Question: I have string in Python from which I want to extract some information. It almost has the format of a list as you can see.
Is there an easy way to convert this into a list? As you can tell I am new to Python and regular expressions
I am after the data in "values" (3 arrays)
and the corresponding labels

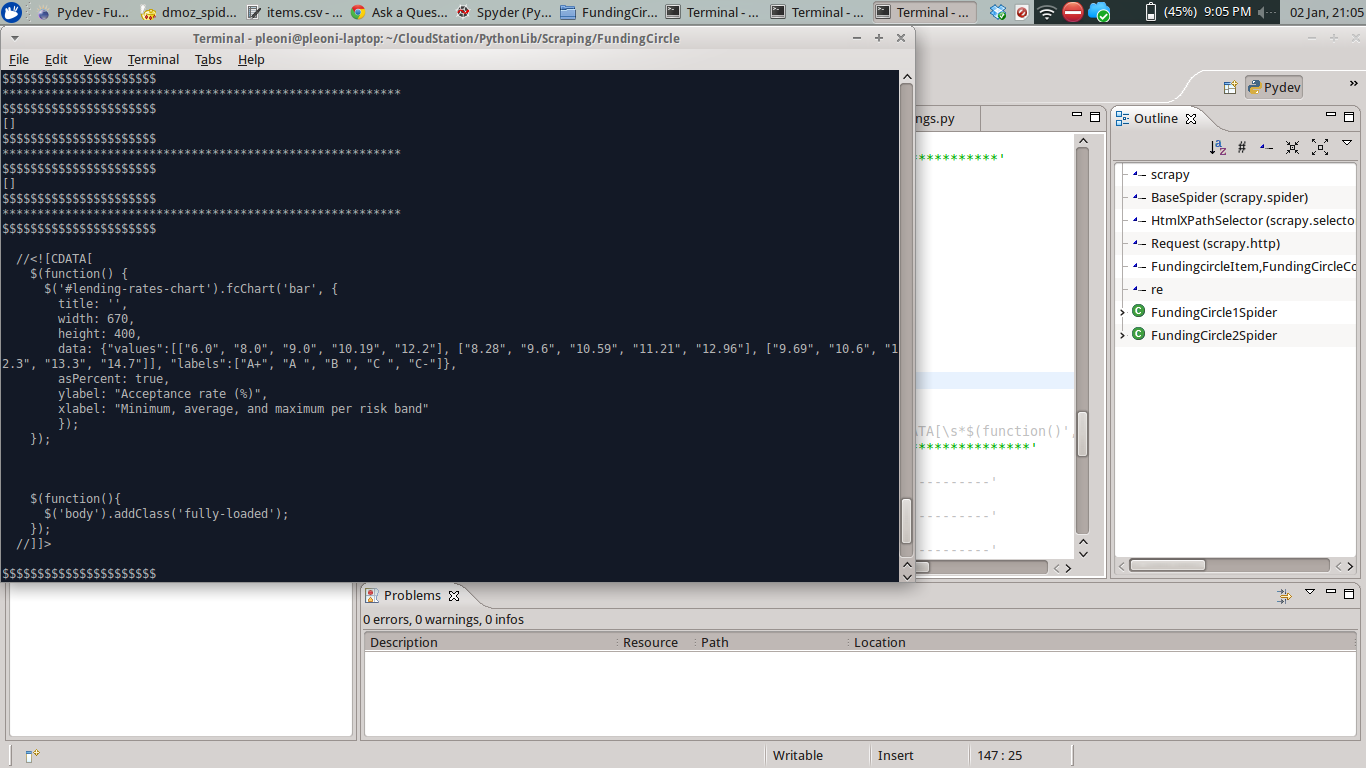
Answer: This is javascript, so best try with json decoding.
When this is the only text you want to decode or you always have only once the text '"values":'
, you can use
'''
import json
mark = '"values":'
lists = json.JSONDecoder().raw_decode(text, text.index(mark)+len(mark))[0]
'''